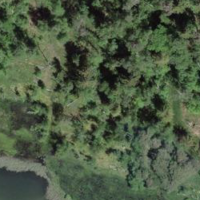
EUNIS habitat code: 41
Species observed at this site:
Grus grus